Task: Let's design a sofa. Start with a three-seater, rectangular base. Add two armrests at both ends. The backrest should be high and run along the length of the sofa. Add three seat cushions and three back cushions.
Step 373:
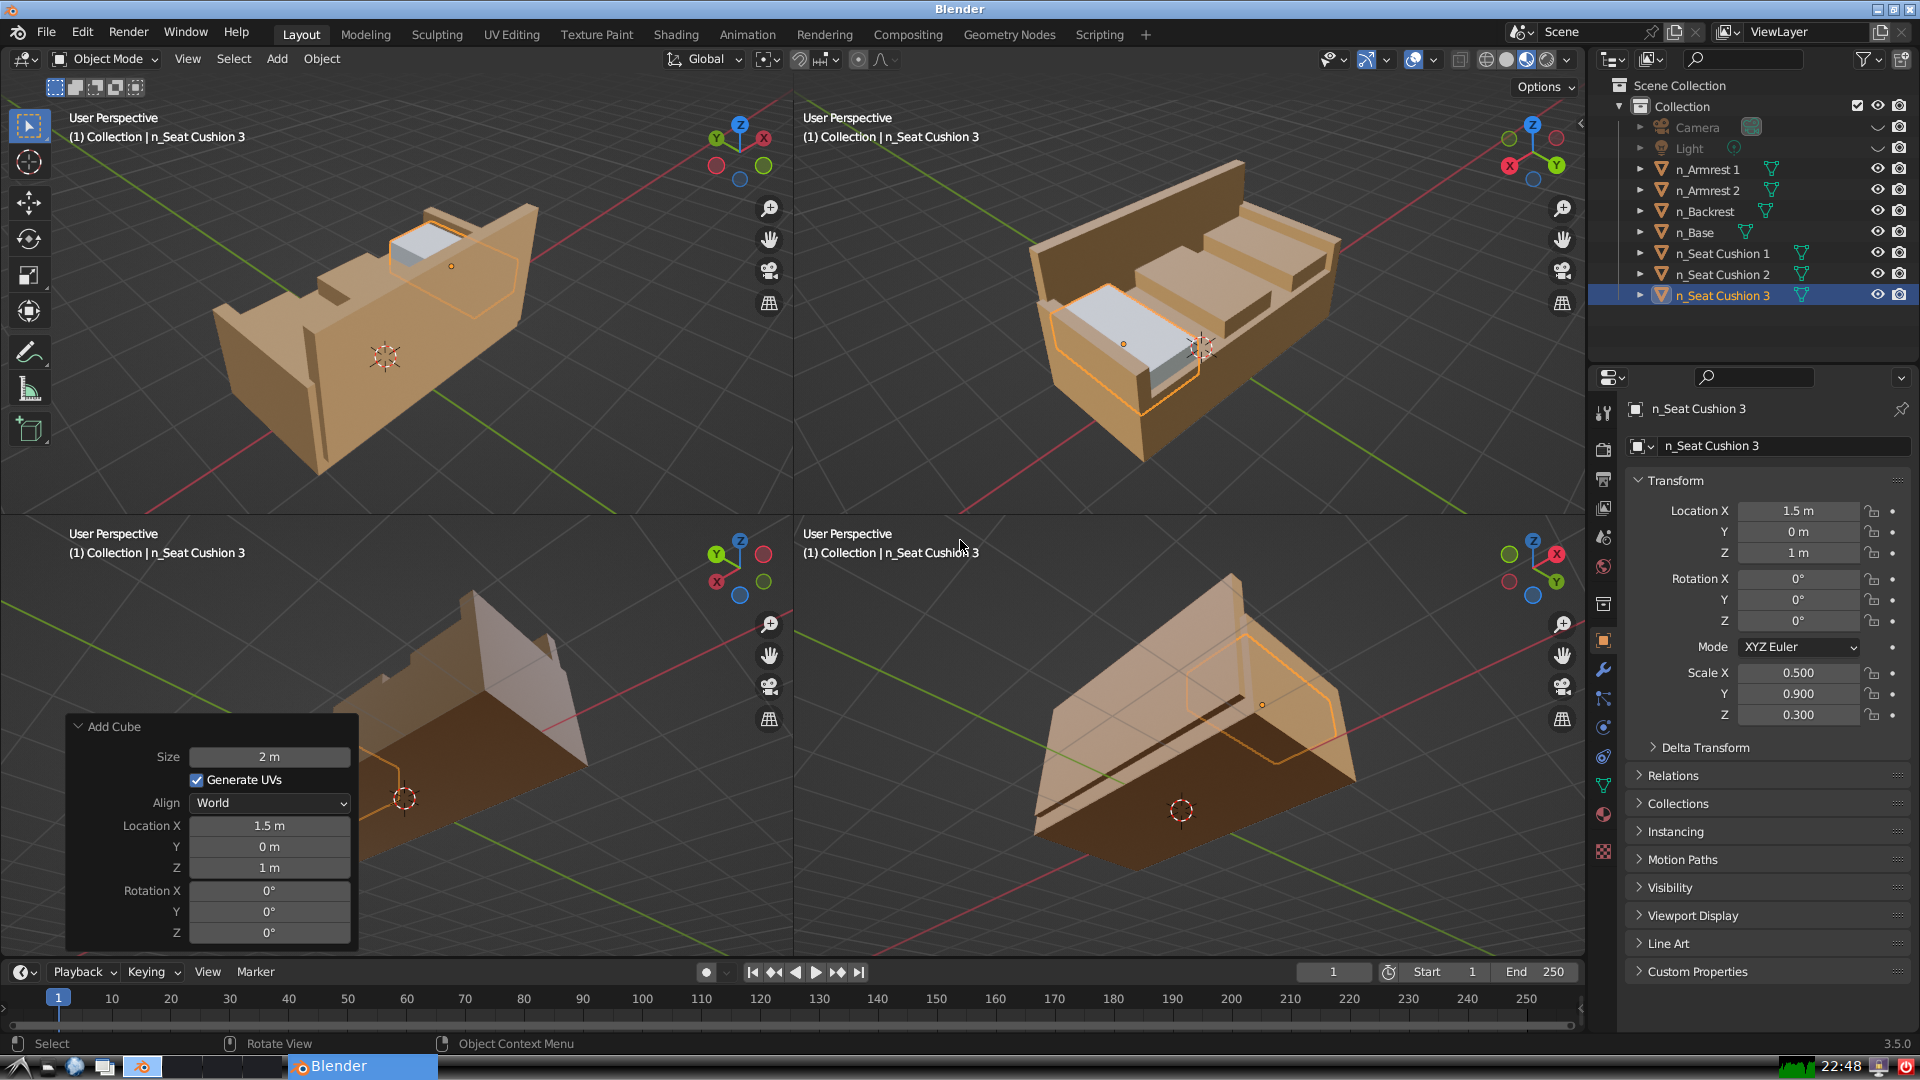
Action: {"mouse_move": [1603, 815]}